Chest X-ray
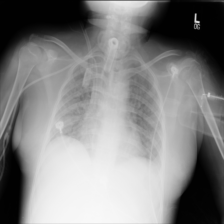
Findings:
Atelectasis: negative
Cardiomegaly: negative
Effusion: negative
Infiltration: negative
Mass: negative
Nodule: negative
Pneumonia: negative
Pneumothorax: negative
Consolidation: negative
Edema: negative
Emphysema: negative
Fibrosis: negative
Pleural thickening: negative
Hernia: negative